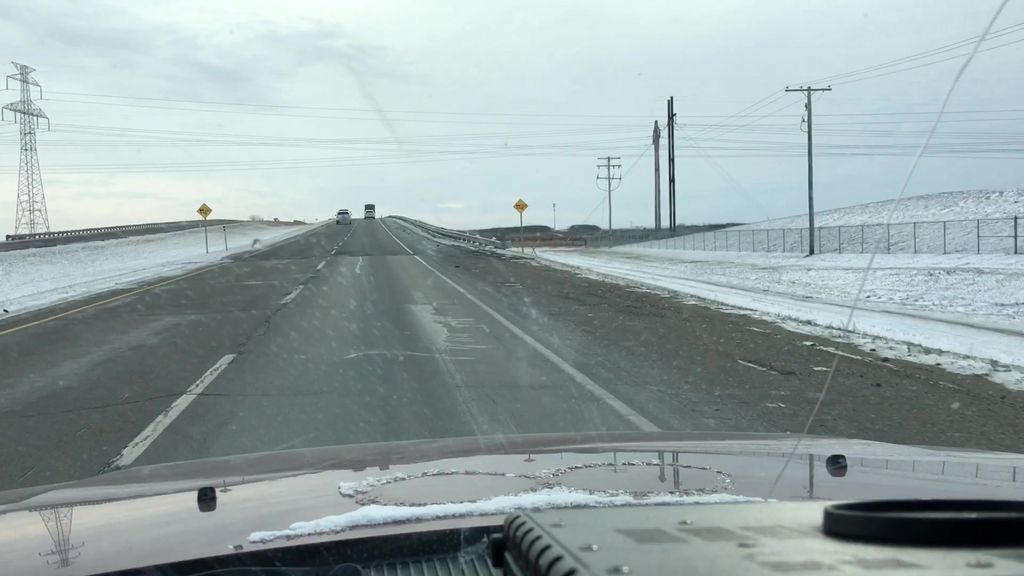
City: saskatoon